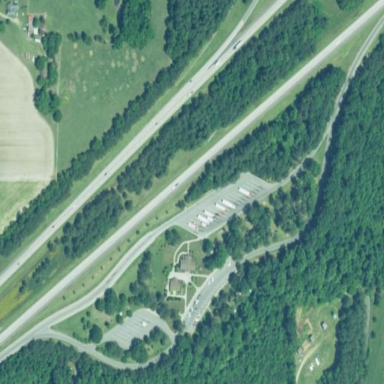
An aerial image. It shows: Rest area along the road.